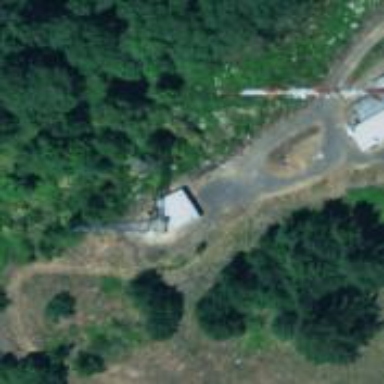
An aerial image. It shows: Mast tower used for communication.